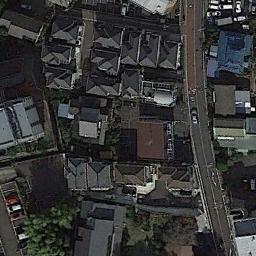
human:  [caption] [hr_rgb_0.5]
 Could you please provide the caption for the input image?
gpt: There are many roads and neatly arranged houses and trees and many vehicles in densely populated areas .

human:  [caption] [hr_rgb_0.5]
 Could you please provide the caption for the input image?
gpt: The houses line up neatly .

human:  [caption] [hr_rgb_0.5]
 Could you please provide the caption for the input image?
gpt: A dense residential area has a parking lot and lots of houses of different sizes while a road goes through the residential area .

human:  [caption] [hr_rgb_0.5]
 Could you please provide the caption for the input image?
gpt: The dense residential is next to the road and some trees .

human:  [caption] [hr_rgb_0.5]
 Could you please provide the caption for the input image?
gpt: There are many black buildings on a dense residential area .